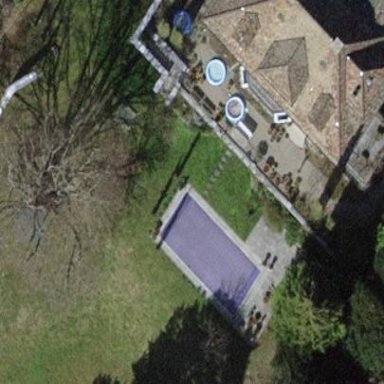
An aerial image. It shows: Swimming pool located in leisure land.